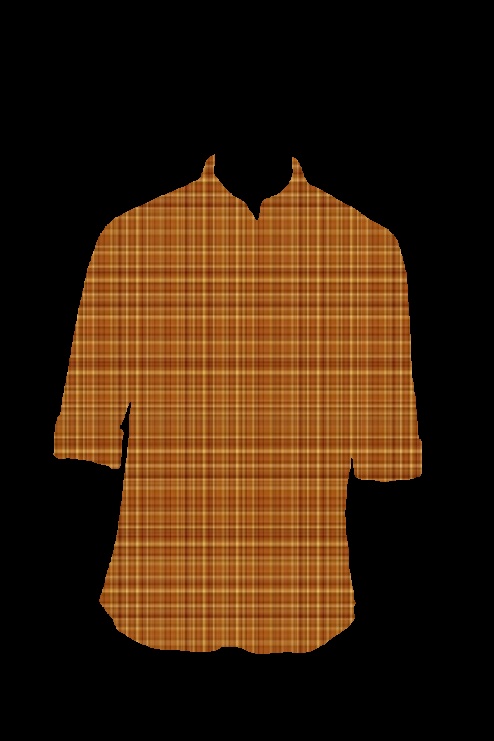
brown plaid button up tee